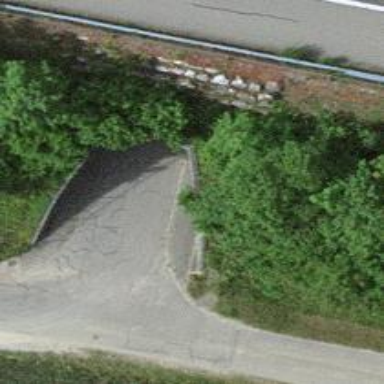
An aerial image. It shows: Tunnel with unclassified asphalt road.